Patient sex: M
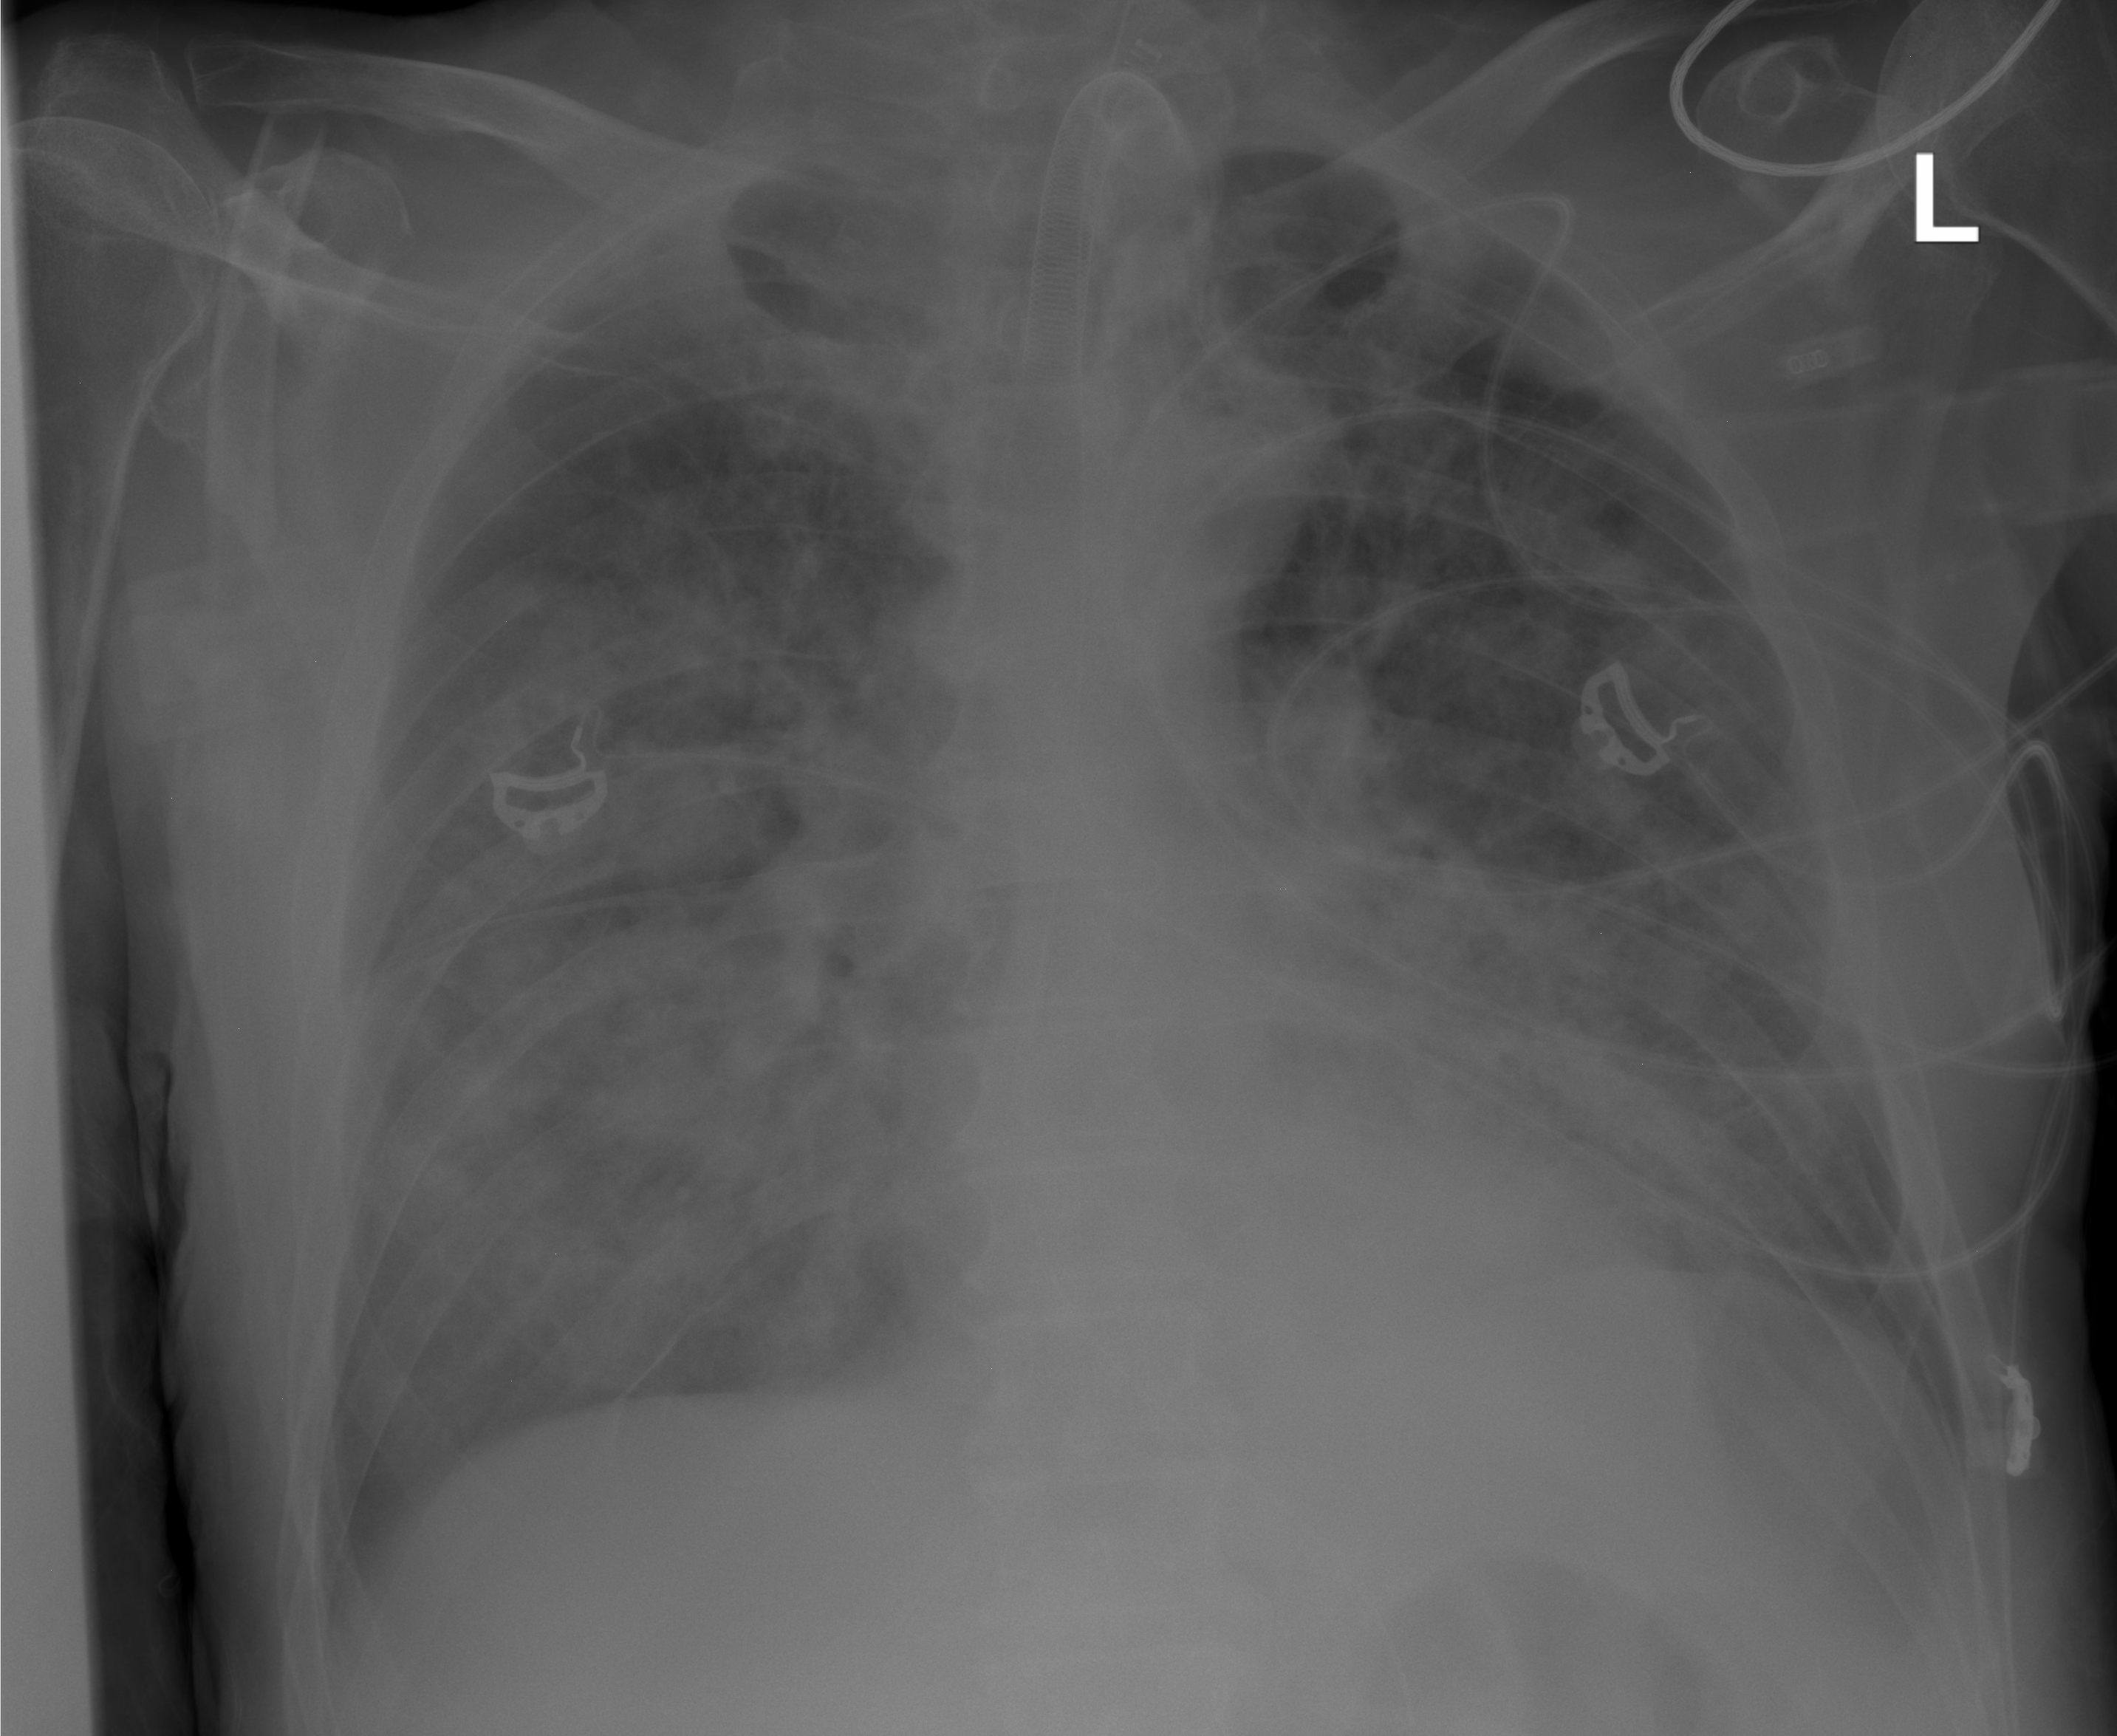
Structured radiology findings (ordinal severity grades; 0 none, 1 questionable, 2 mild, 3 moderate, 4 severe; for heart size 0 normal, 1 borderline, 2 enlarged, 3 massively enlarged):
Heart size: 0
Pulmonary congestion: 0
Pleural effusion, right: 1
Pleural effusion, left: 1
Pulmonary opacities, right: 3
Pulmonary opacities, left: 3
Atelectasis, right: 0
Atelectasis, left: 0